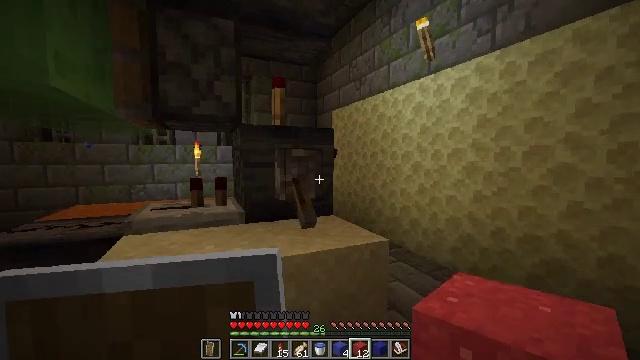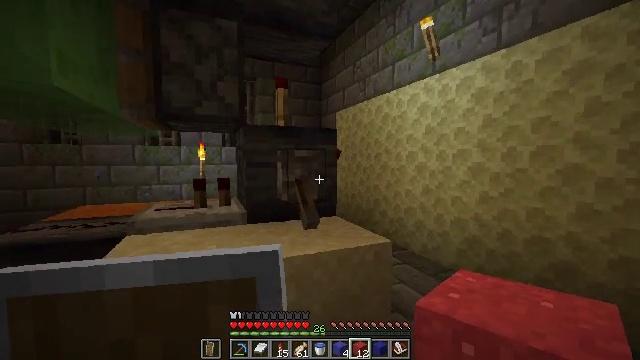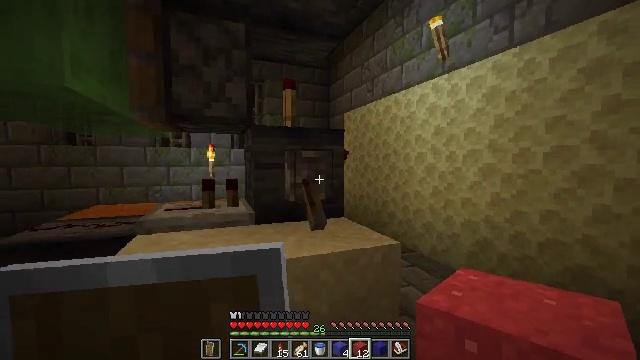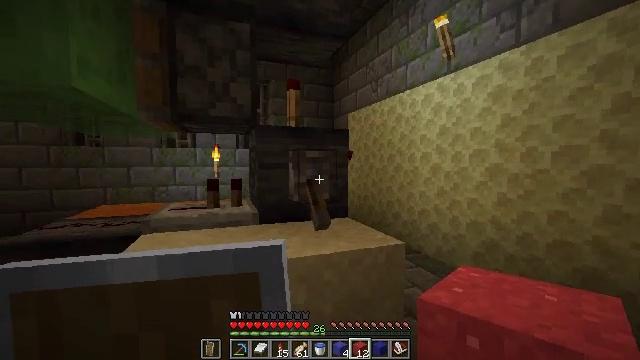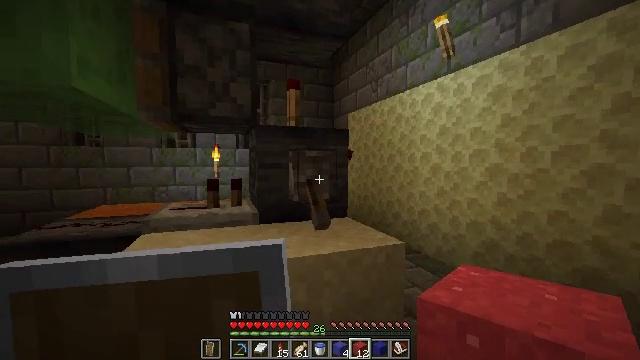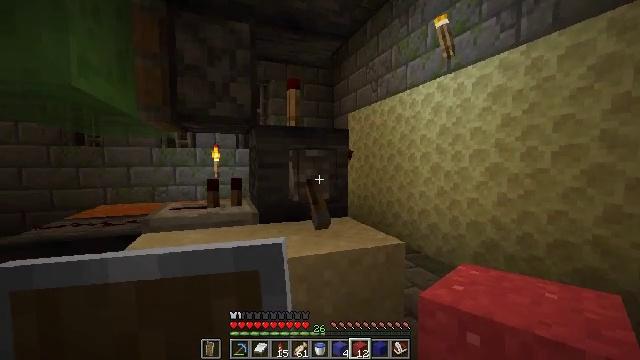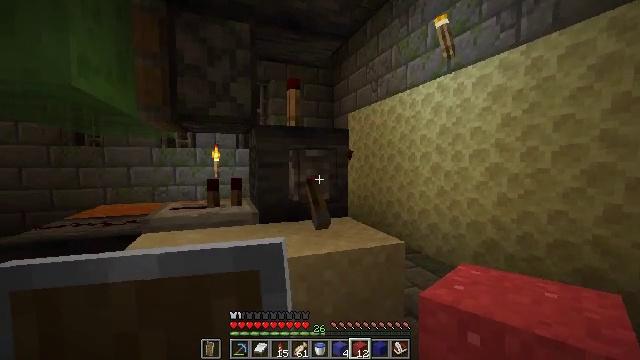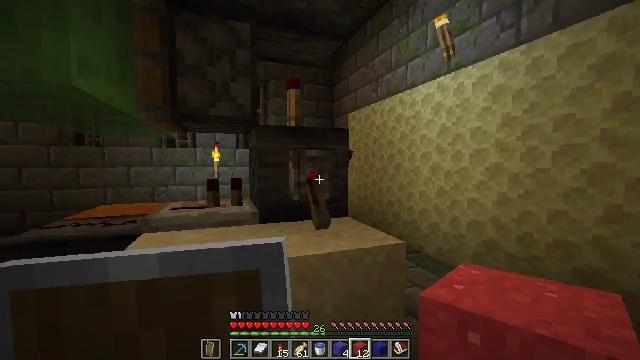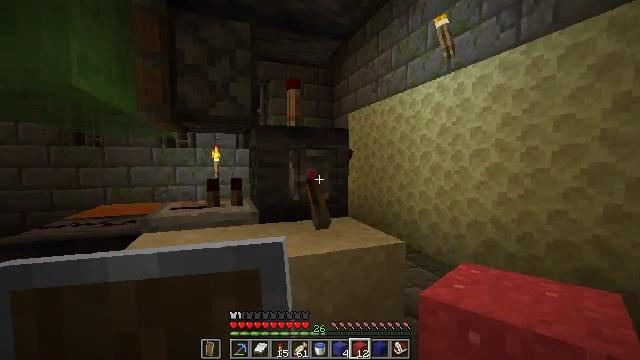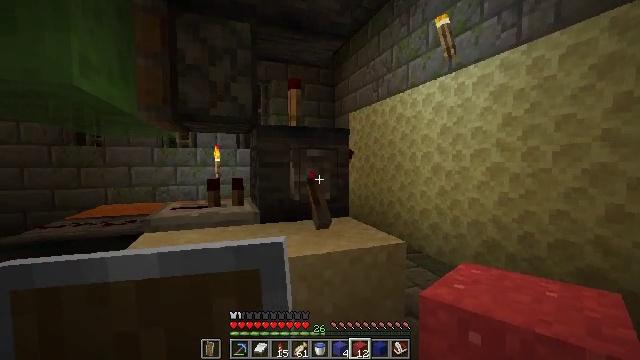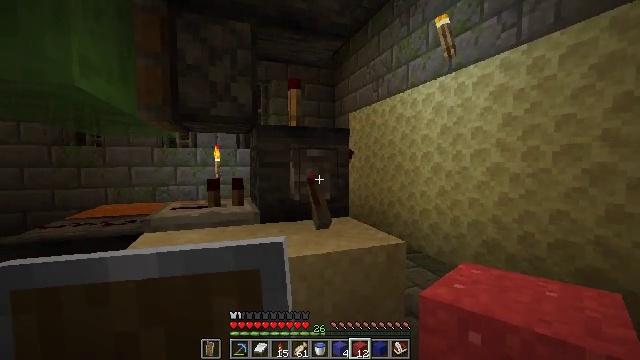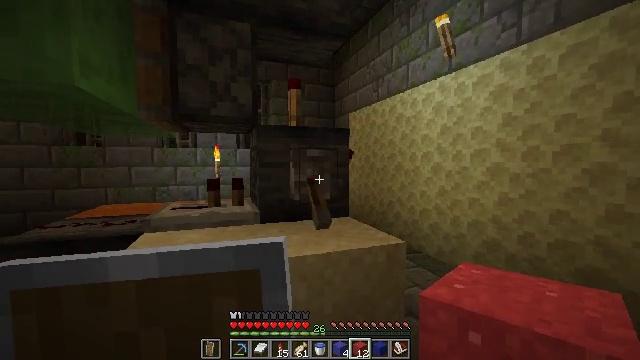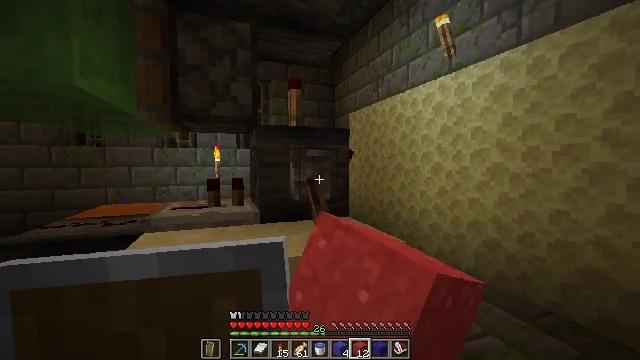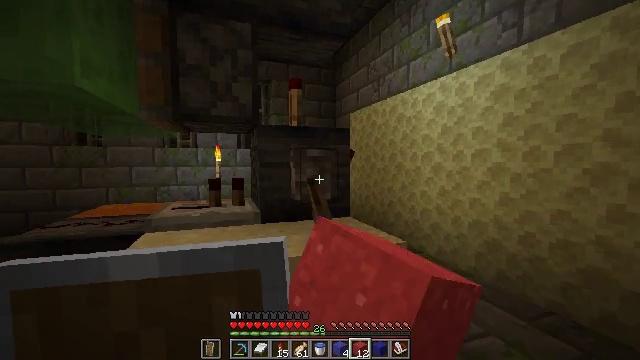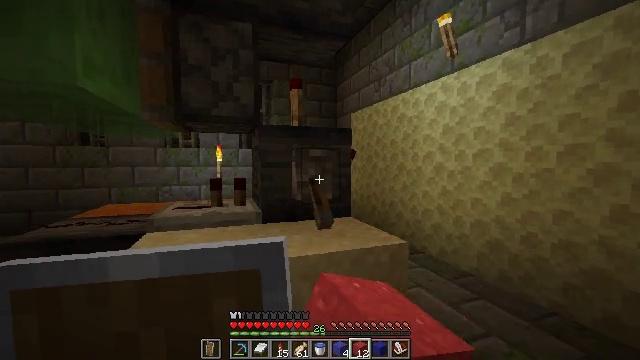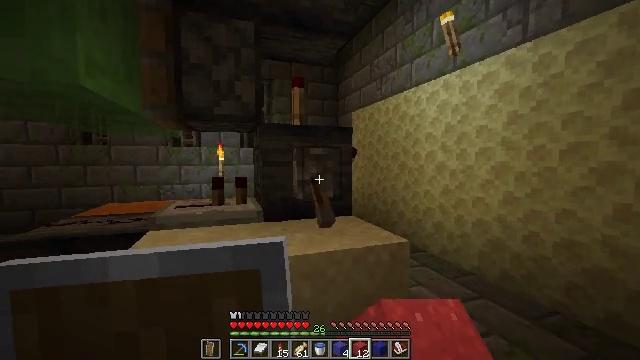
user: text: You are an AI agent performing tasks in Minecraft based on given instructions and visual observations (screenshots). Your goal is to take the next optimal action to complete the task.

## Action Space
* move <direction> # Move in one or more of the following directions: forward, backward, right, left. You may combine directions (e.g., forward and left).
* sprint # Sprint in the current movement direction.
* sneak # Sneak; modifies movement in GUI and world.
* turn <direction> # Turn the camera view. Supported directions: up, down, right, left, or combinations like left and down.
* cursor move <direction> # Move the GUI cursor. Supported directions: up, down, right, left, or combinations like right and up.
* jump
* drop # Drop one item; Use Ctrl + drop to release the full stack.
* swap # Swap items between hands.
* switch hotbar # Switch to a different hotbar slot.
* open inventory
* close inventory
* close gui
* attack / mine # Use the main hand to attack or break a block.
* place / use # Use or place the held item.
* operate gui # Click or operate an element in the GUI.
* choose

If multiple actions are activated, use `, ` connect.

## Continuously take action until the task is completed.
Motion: motion action
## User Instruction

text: Collect red concrete powder from the ground.
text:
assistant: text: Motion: turn left
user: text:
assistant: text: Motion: turn left
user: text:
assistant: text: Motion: turn left
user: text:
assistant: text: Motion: no_op
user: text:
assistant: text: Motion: no_op
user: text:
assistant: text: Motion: no_op
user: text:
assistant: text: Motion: no_op
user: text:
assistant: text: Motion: no_op
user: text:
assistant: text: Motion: no_op
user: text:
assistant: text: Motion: no_op
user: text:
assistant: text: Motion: use / place
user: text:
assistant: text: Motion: use / place
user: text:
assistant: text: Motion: no_op
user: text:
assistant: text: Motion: no_op
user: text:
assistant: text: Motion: no_op
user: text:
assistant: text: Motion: no_op
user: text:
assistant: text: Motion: no_op
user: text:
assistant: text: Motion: no_op
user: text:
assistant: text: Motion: no_op
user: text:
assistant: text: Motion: move back and move right, turn left and down
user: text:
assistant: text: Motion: move back and move right, turn left
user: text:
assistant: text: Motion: move back and move right, turn left and down
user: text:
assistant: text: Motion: move back and move right, turn left and up
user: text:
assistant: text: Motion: turn up
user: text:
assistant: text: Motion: no_op
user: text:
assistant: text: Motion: turn right
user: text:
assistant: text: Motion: turn down
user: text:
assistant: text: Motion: no_op
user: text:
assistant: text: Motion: no_op
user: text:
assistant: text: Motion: no_op